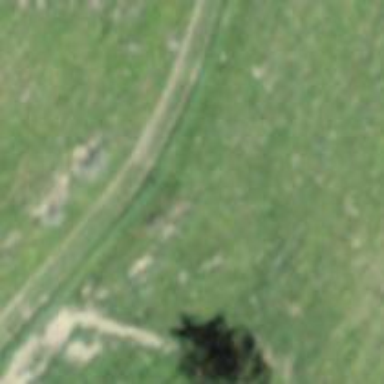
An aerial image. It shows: Path.